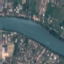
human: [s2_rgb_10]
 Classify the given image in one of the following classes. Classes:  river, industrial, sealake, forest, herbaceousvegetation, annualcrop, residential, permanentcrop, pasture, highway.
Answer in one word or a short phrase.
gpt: River